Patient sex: M
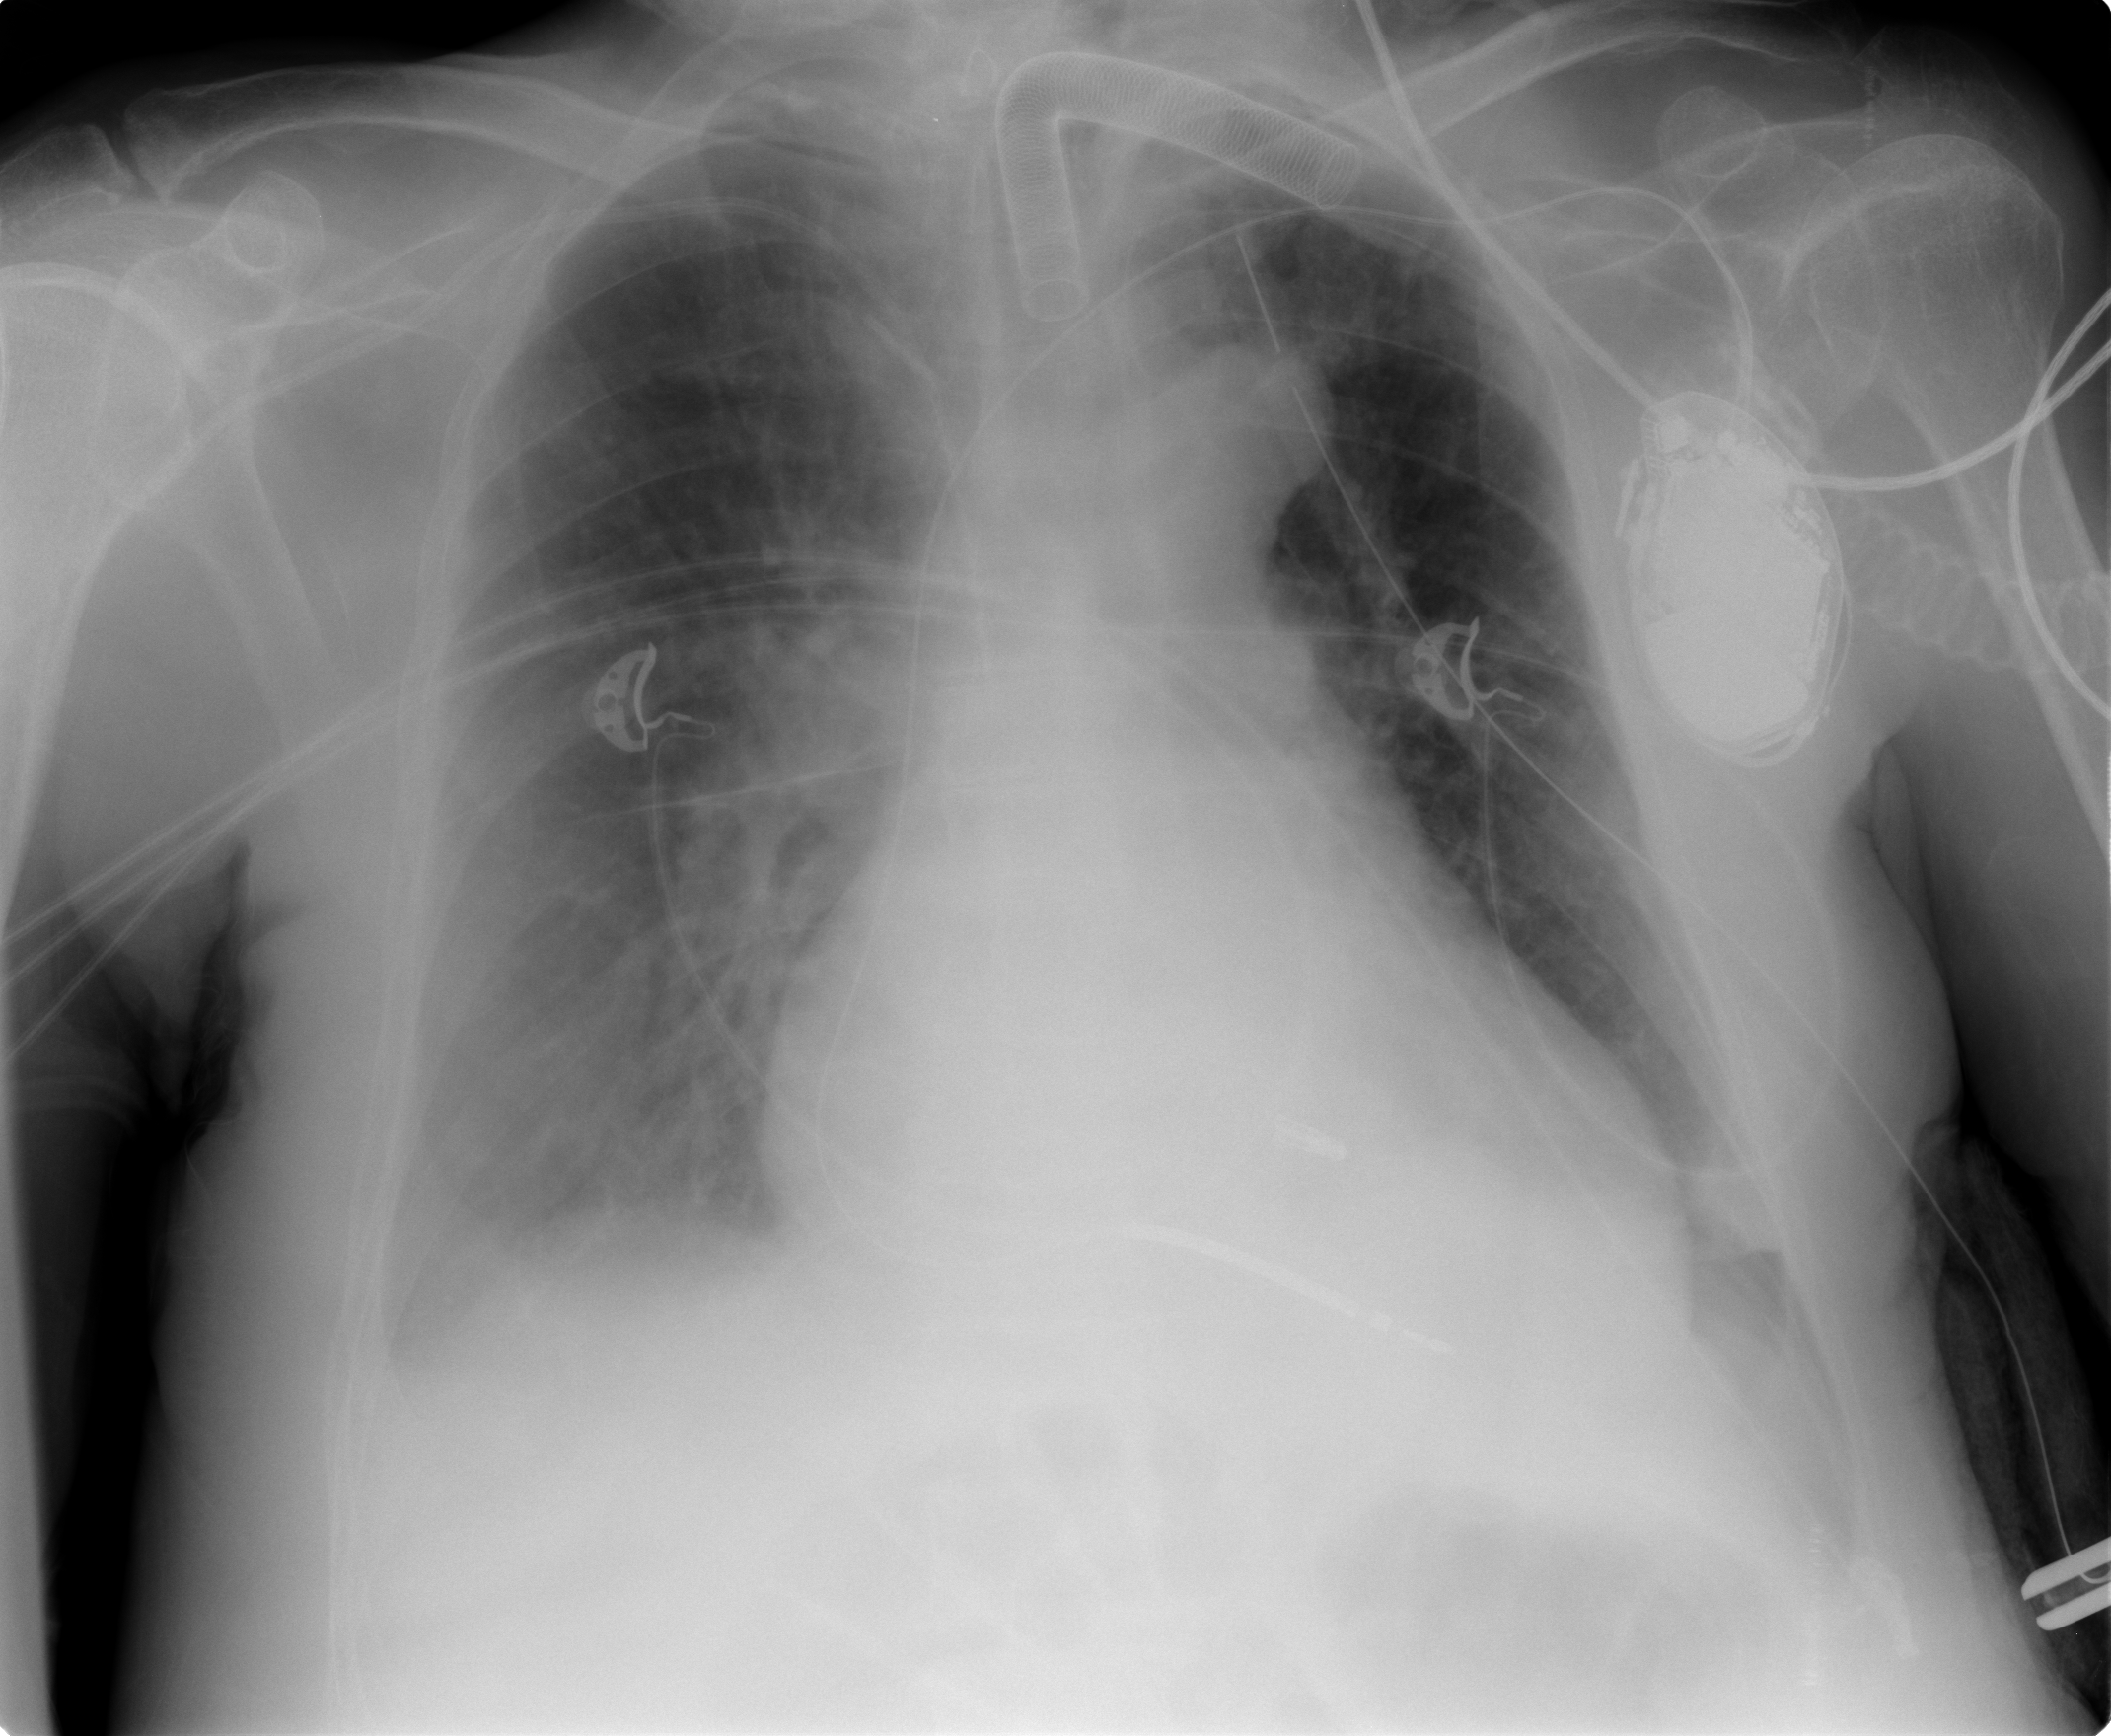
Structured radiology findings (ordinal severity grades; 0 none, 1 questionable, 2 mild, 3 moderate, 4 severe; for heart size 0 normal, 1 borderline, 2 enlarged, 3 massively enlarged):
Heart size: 1
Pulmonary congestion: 2
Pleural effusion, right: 2
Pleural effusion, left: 2
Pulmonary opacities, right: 0
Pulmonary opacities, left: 0
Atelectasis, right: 2
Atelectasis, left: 2